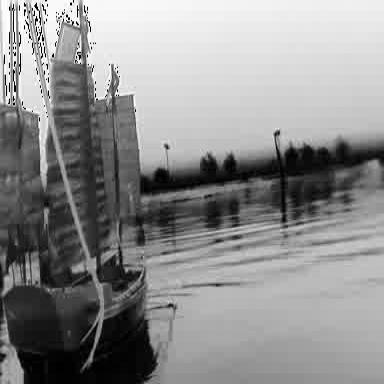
There is a sailboat in the infrared image.